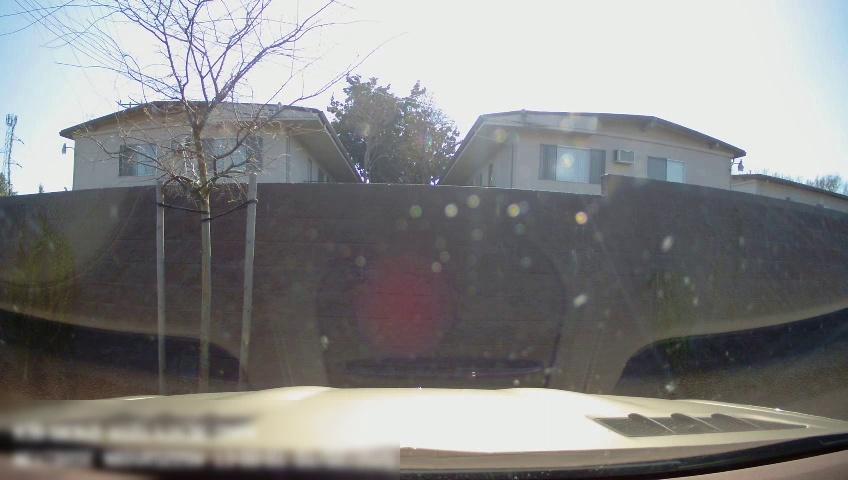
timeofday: Day
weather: Sunny